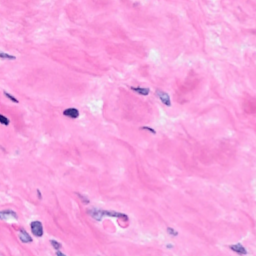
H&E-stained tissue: Breast